Question: I am trying to remove bottom border from parent div. I have written following HTML code but I think my approach is not right. See this image

Here is my HTML code
'''
<div class="my-label">
<div style="border-bottom: 1px solid #ECECEC;">
<div style="border: 1px solid #ECECEC; border-bottom: #fff; width: 100px; height: 30px; margin-left: 30px">
</div>
</div>
</div>
'''
jsfiddle <URL>
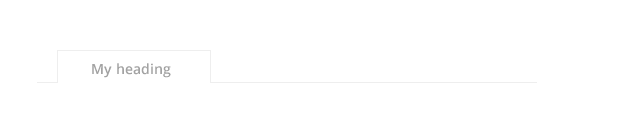
Answer: You can use a pseudo class to add a 1px line across the bottom of it.
Here is the new css:
'''
.tab {
border: 1px solid #ECECEC;
border-bottom: 0 solid white;
width: 100px; height: 30px;
margin-left: 30px;
padding: 10px;
position: relative;
}
.tab:before {
content: "";
display: block;
position: absolute;
top: 100%;
left: 0;
width: 100%;
height: 1px;
background: #ffffff;
}
'''
Finally, a fiddle: <URL>